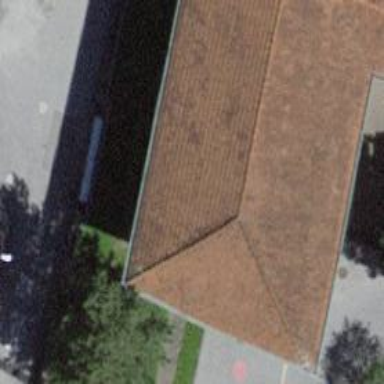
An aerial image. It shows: Police building.